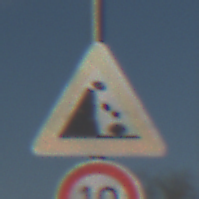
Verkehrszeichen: SteinschlagLinks
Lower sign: Geschwindigkeit10
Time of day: MorningAfternoon
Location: Outdoor (Nature)
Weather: PartlyCloudy
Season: NotSpecified
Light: Natural